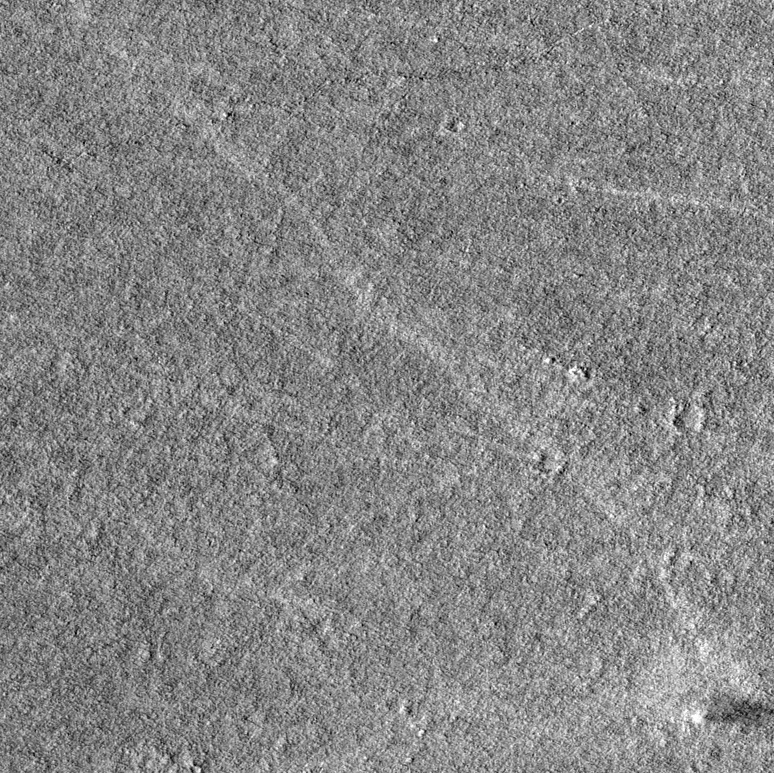
Label: dustdevil